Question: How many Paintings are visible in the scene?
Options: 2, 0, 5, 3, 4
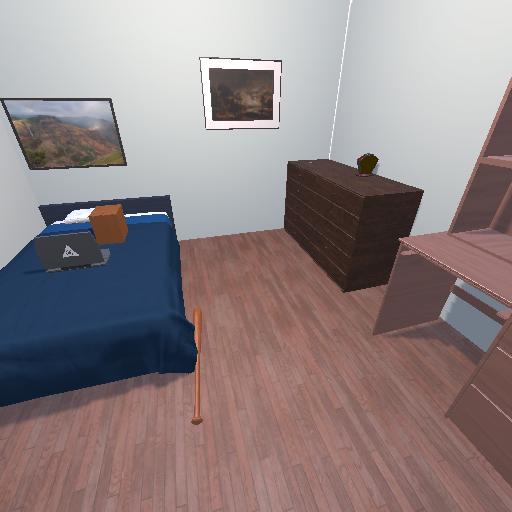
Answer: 2